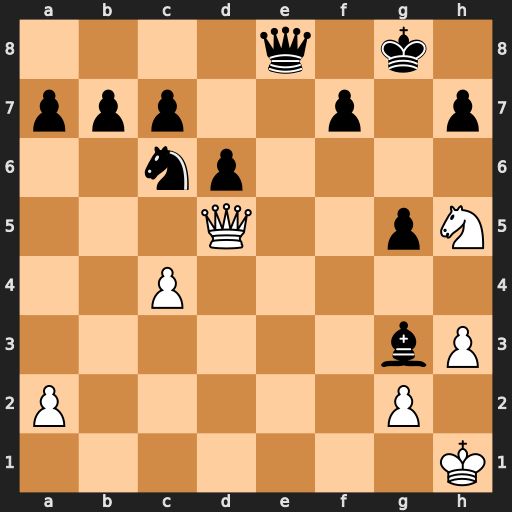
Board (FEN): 4q1k1/ppp2p1p/2np4/3Q2pN/2P5/6bP/P5P1/7K
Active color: w
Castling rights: -
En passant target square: -
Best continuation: Nf6+ Kf8 Nxe8